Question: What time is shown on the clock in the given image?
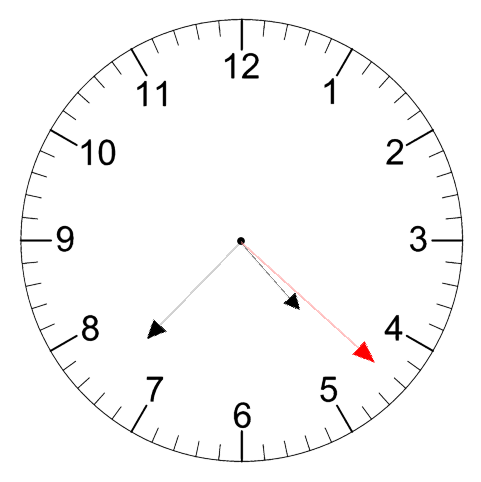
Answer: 04:37:22